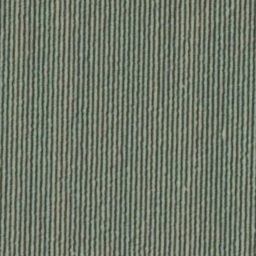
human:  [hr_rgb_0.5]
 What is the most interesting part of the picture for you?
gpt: farmland